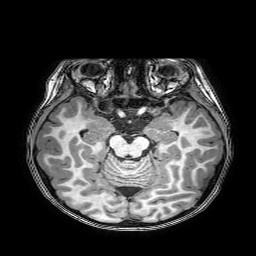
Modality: T1w
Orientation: coronal
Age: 7
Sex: male
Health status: healthy